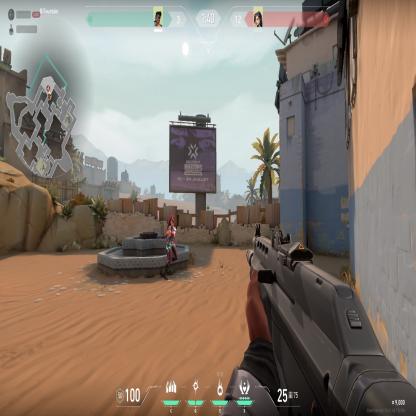
Label: enemy